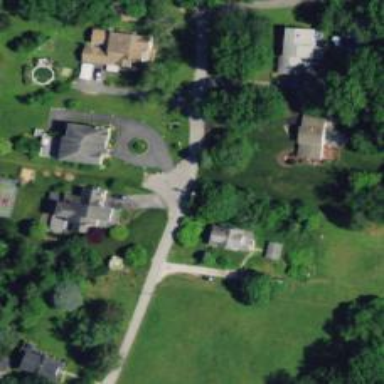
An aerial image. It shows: Driveway leading to service road.